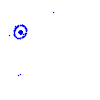
Particle: electron